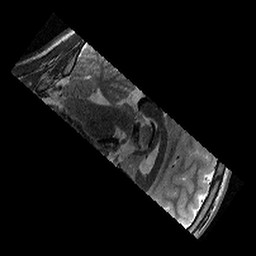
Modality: T2w
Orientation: sagittal
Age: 13
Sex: male
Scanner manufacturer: siemens
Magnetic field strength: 3 T
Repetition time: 8.46 s
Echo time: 0.067 s